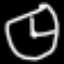
Label: clock